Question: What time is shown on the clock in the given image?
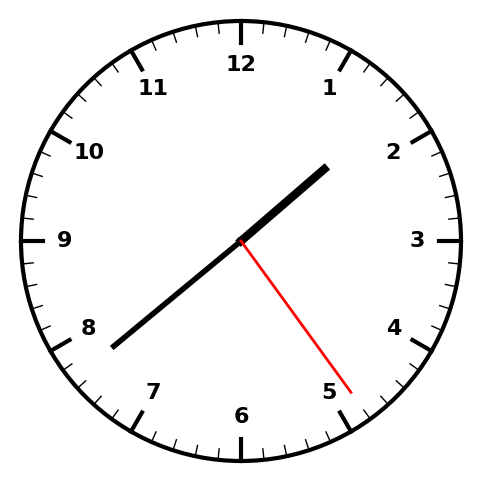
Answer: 01:38:24